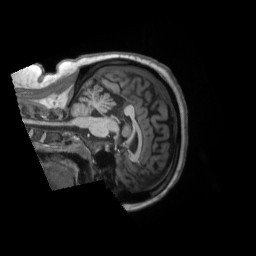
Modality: T1w
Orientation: sagittal
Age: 45
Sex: female
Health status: ill
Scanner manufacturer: siemens
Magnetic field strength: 3 T
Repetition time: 2.2 s
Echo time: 0.00157 s